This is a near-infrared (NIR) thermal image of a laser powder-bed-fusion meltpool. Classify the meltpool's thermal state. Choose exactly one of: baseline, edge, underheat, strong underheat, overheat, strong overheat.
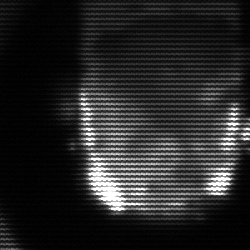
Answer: baseline